Question: I am working on matplotlib and created some graphs like bar chart, bubble chart and others.
Can some one please explain with an example what is difference between line graph and sparkline graph and how to draw spark line graphs in python using matplotlib ?
for example with the following code
'''
import matplotlib.pyplot as plt
import numpy as np
x=[1,2,3,4,5]
y=[5,7,2,6,2]
plt.plot(x, y)
plt.show()
'''
the line graph generated is the following:
But I couldn't get what is the difference between a line chart and a spark lien chart for the same data. Please help me understand
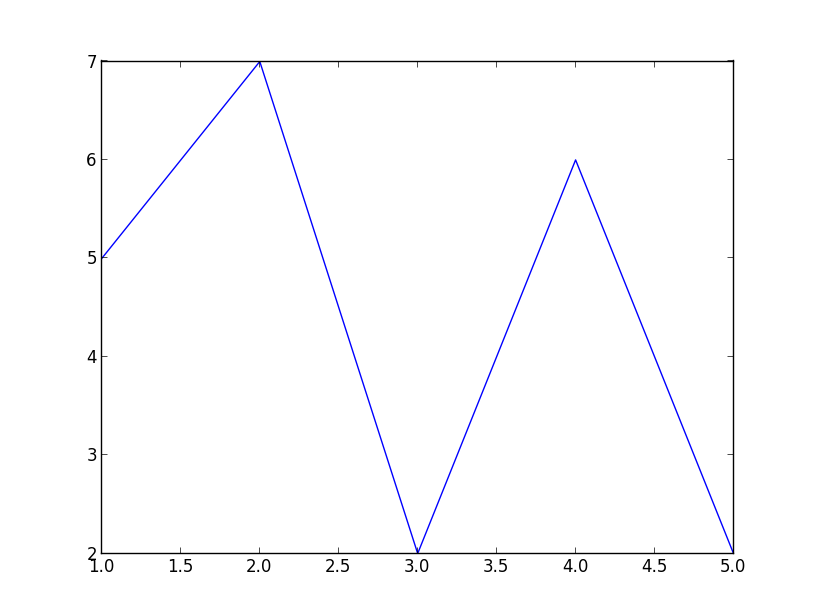
Answer: A <URL> is just a regular plot with all the axis removed. quite simple to do with 'matplotlib':
'''
import matplotlib.pyplot as plt
import numpy as np
# create some random data
x = np.cumsum(np.random.rand(1000)-0.5)
# plot it
fig, ax = plt.subplots(1,1,figsize=(10,3))
plt.plot(x, color='k')
plt.plot(len(x)-1, x[-1], color='r', marker='o')
# remove all the axes
for k,v in ax.spines.items():
v.set_visible(False)
ax.set_xticks([])
ax.set_yticks([])
#show it
plt.show()
'''